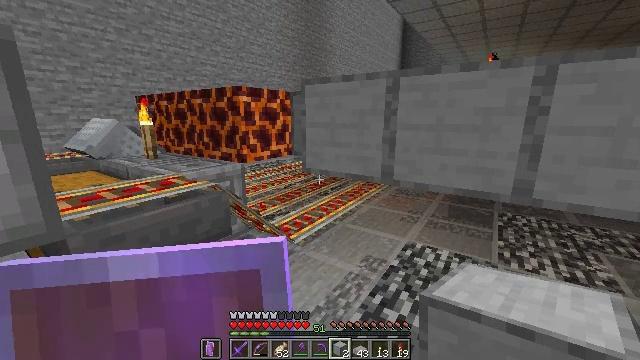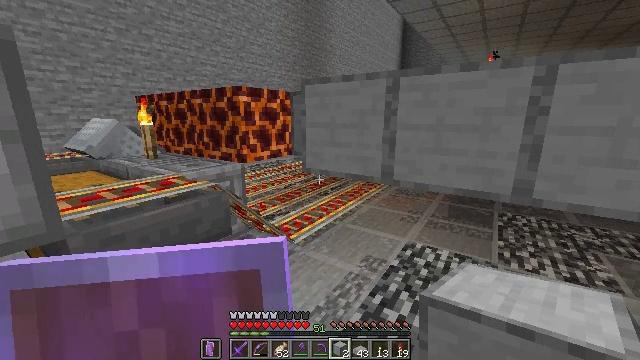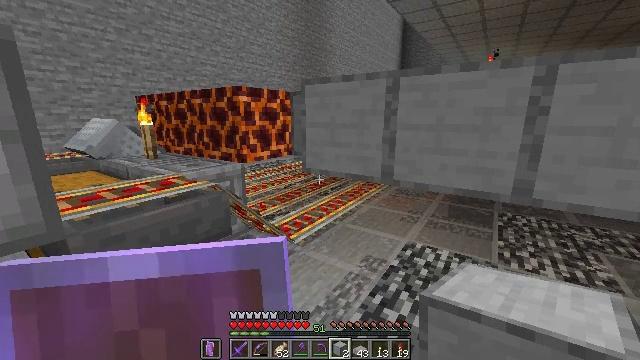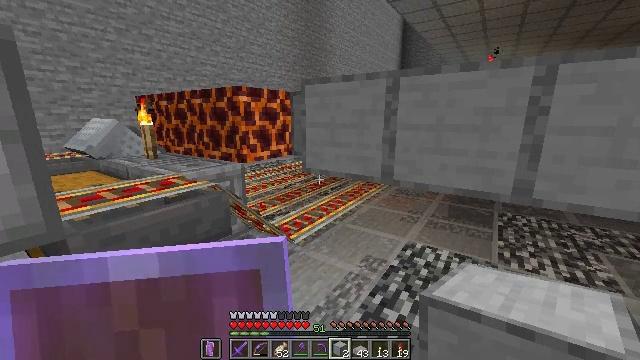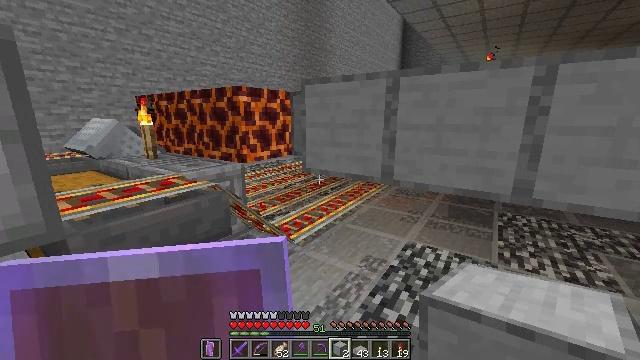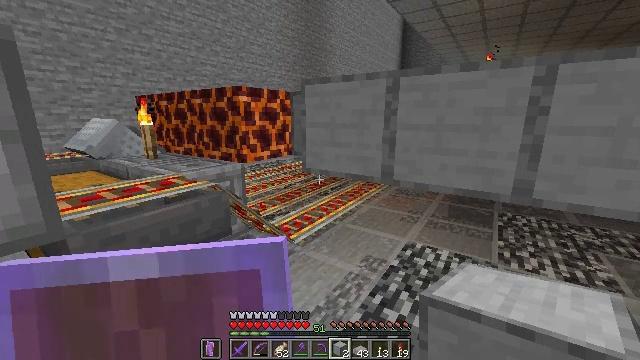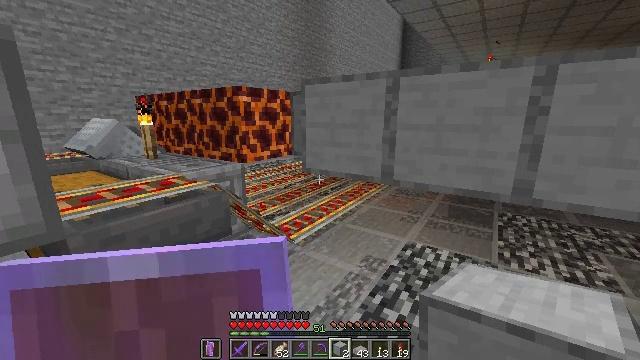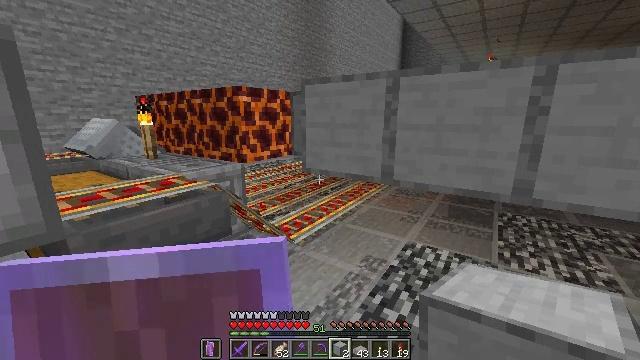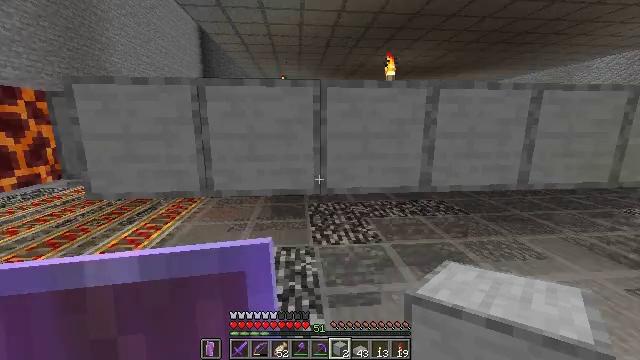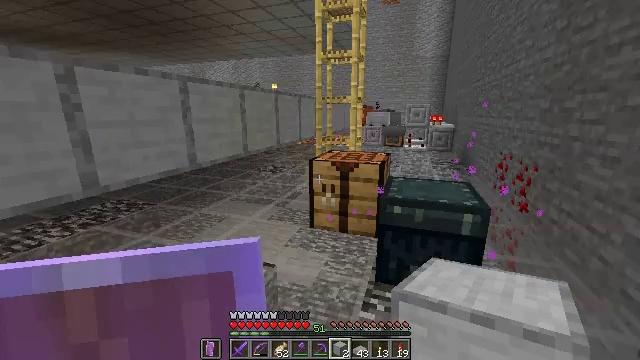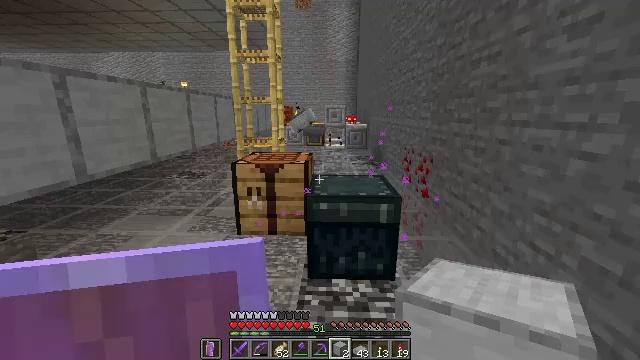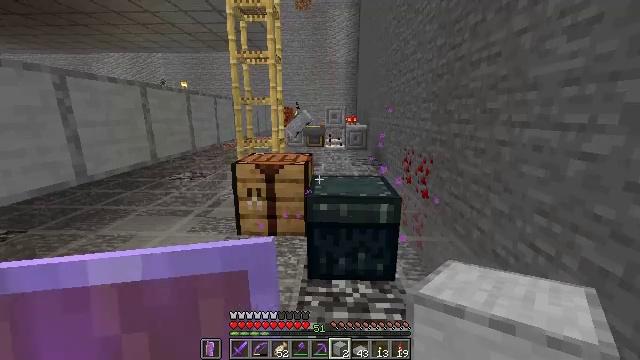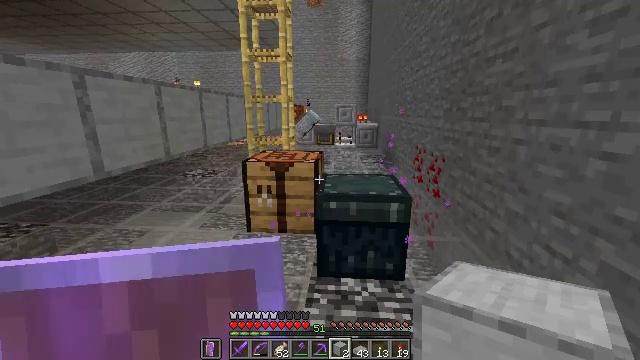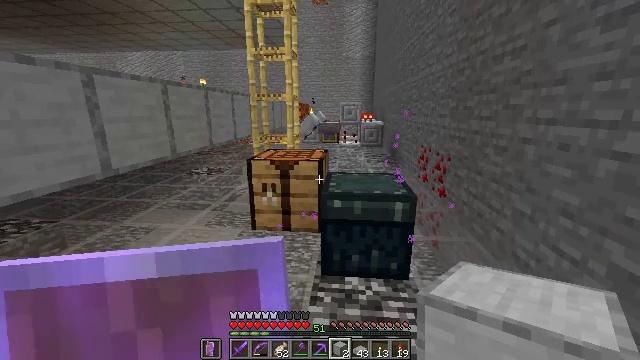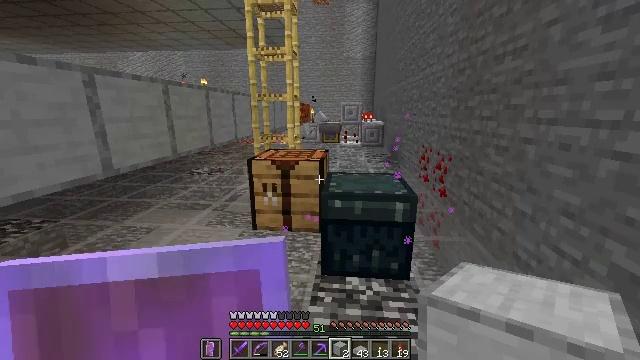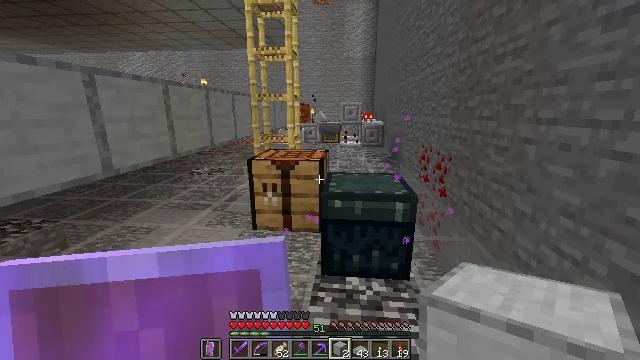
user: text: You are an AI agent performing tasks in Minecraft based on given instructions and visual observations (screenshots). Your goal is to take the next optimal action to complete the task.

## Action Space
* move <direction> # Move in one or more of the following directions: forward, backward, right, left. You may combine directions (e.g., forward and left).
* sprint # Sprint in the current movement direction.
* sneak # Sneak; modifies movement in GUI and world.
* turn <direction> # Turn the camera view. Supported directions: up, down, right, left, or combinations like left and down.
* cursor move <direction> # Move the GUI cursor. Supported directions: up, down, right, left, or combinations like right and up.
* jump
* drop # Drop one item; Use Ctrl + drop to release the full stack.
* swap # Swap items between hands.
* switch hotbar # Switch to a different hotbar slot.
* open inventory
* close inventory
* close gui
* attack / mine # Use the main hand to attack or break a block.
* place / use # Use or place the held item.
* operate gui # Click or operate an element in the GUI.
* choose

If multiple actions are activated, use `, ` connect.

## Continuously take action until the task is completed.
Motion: motion action
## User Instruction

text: Attack the crafting table to break it.
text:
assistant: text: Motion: no_op
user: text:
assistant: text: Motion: no_op
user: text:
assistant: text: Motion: no_op
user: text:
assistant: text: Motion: no_op
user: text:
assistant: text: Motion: no_op
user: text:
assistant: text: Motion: no_op
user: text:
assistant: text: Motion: no_op
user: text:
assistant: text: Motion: turn right and up
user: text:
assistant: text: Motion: turn right and down
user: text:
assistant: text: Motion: turn right
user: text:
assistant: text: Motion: no_op
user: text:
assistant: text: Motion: turn left
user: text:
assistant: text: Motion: turn left
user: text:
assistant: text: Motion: no_op
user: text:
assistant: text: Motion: no_op
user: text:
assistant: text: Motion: no_op
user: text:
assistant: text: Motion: no_op
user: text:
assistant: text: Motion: no_op
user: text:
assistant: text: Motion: no_op
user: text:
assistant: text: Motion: no_op
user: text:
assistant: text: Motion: no_op
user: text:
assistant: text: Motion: no_op
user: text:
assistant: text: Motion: no_op
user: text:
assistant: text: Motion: no_op
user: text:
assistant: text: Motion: no_op
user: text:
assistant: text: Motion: no_op
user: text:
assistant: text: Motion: no_op
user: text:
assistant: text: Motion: no_op
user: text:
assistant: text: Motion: no_op
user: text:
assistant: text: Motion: no_op